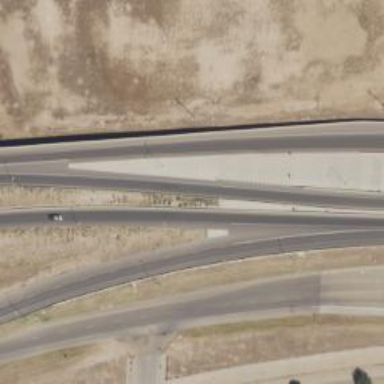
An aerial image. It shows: View of motorway.